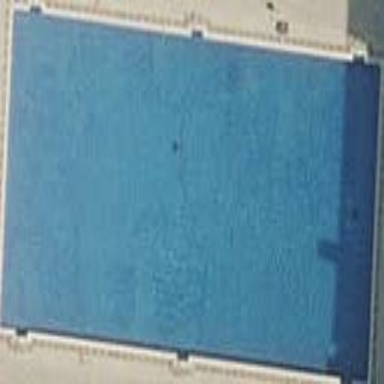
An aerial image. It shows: Swimming pool located in leisure land.